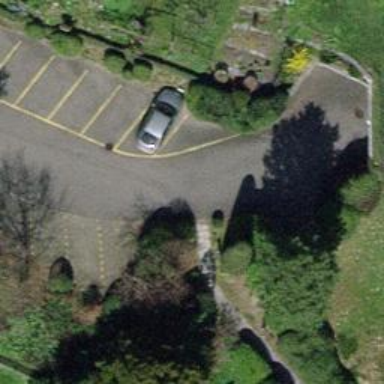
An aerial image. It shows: Parking aisle designated as service road.